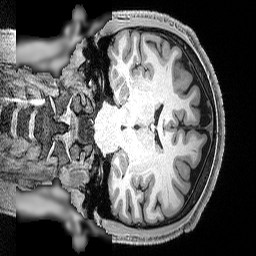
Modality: T1w
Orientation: coronal
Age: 20
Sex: male
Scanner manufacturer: siemens
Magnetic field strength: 3 T
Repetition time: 2.5 s
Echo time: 0.0029 s